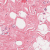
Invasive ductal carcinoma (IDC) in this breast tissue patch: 0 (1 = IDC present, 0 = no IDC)